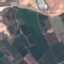
Land use / land cover: PermanentCrop